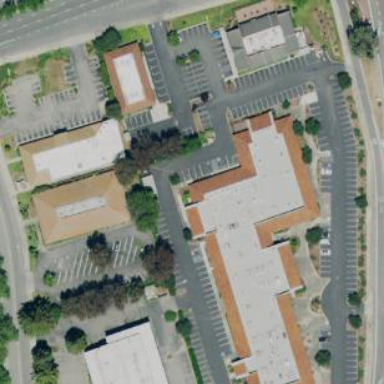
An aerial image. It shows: Commercial building with hipped roof shape.